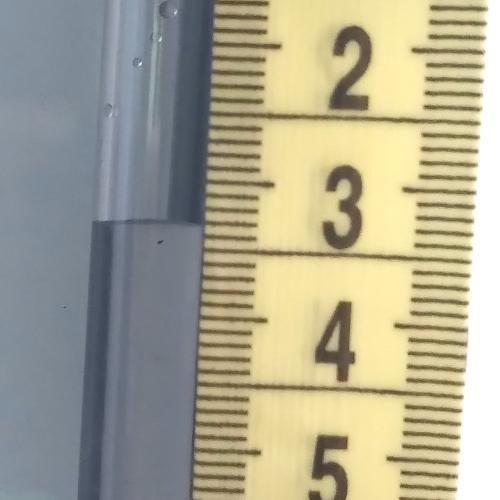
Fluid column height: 3.3 cm